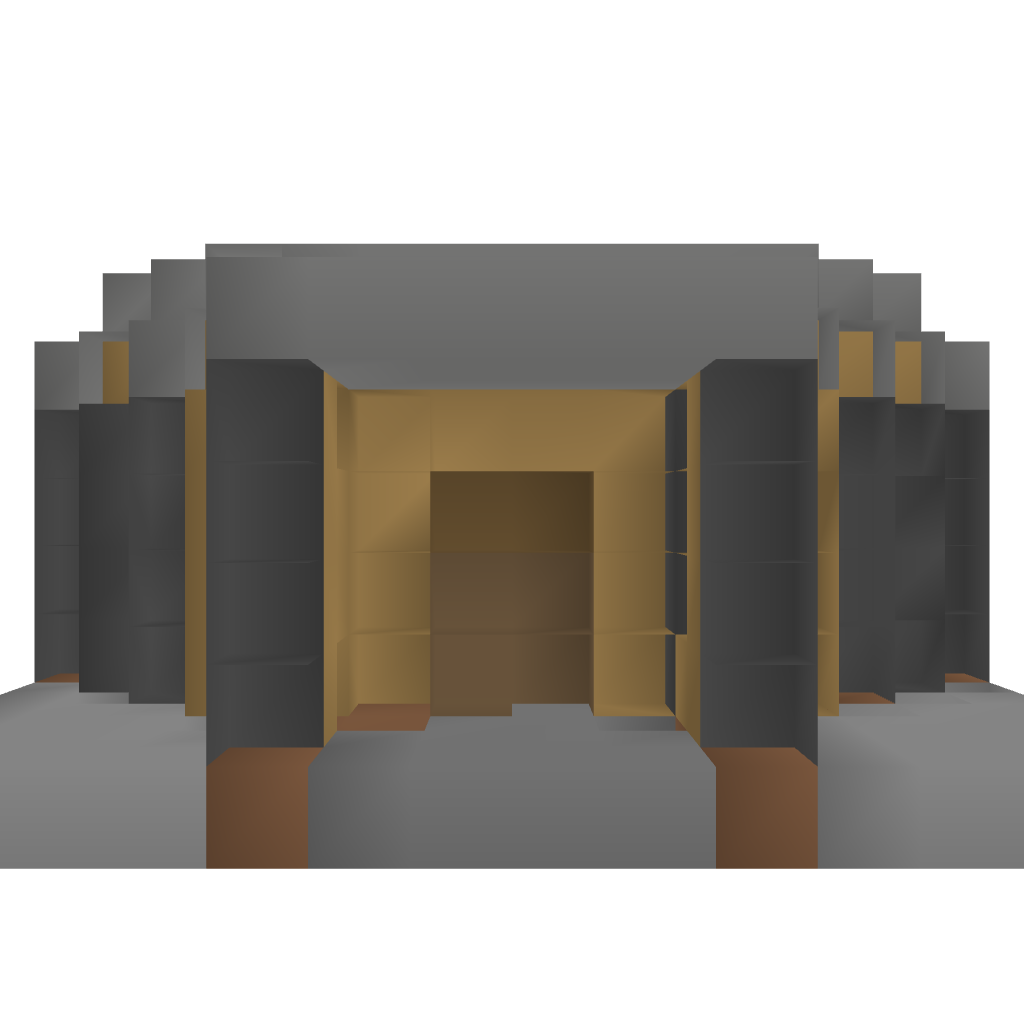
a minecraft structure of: Good House